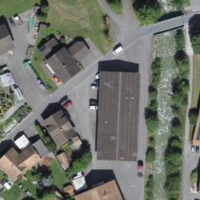
EUNIS habitat code: 55
Species observed at this site:
Calamagrostis epigejos